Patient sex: M
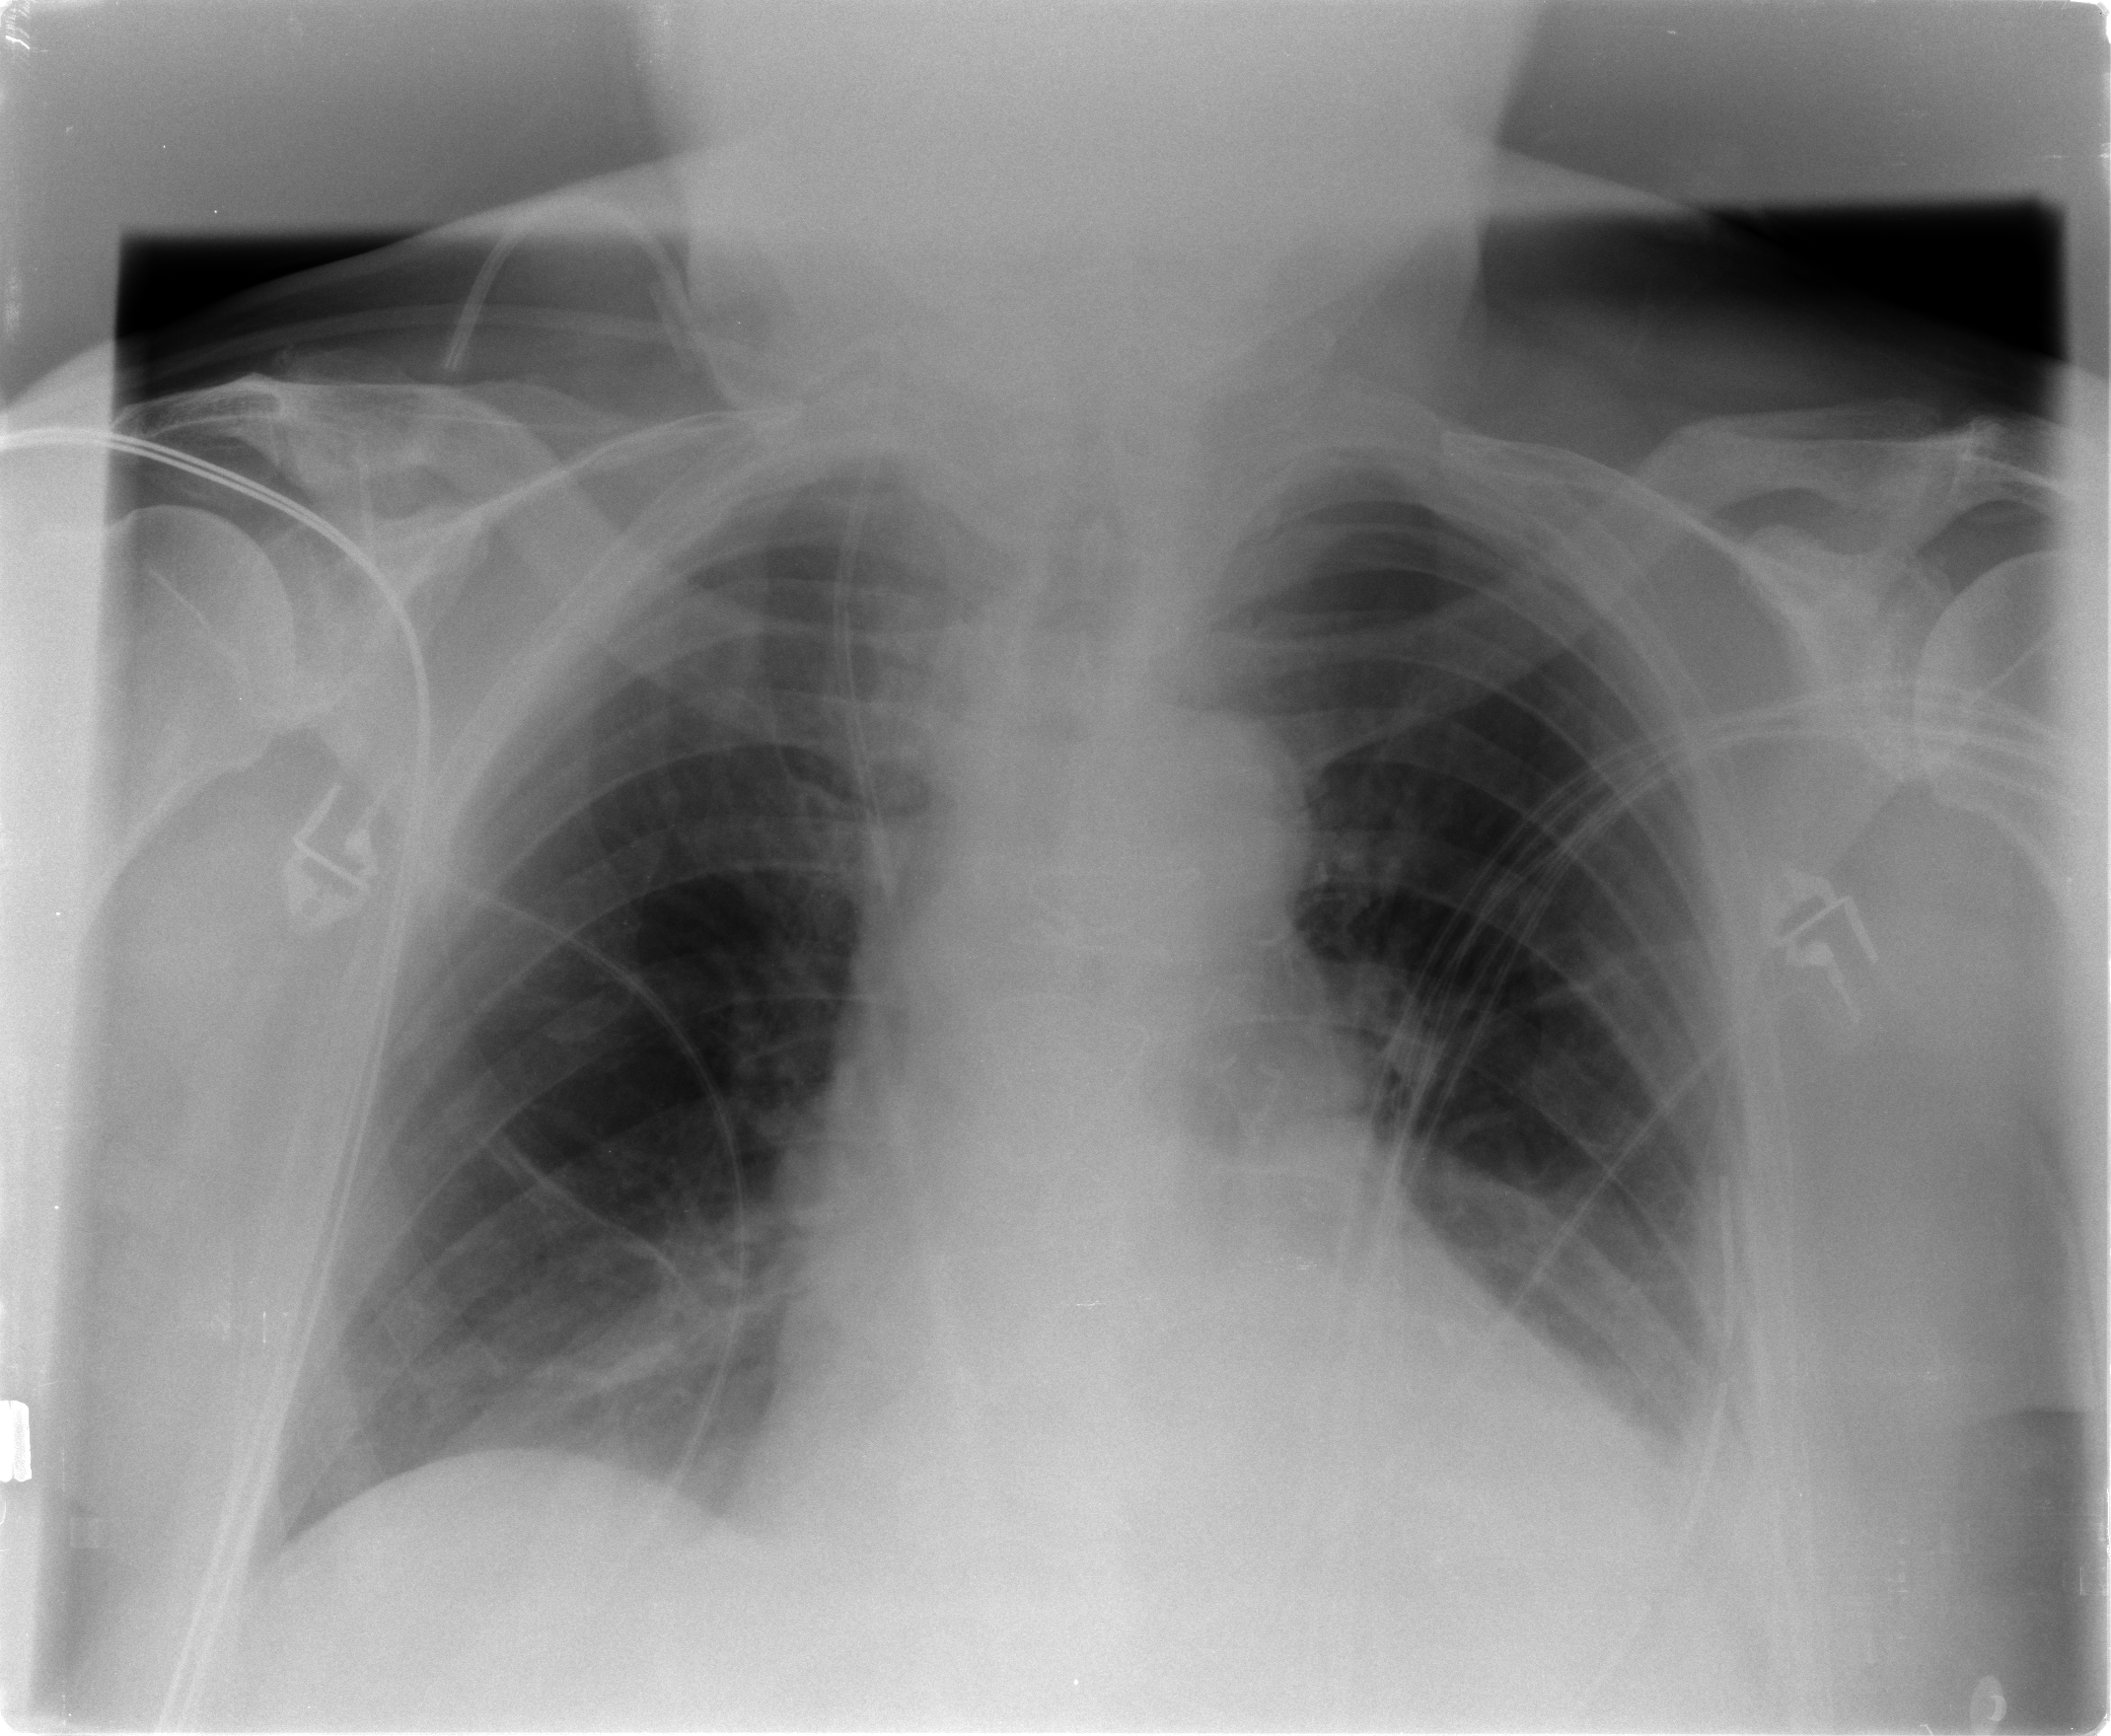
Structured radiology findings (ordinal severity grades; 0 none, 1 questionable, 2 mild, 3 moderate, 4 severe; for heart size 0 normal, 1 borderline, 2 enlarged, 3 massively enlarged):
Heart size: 2
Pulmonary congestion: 1
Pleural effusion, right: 1
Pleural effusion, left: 2
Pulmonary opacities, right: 0
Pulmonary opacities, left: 0
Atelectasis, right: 2
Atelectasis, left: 1